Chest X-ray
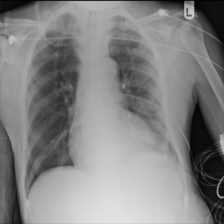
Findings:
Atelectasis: negative
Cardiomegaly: negative
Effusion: negative
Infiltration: negative
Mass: negative
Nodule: negative
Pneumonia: negative
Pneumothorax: negative
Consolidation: negative
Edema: negative
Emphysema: negative
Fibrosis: negative
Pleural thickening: negative
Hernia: negative